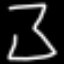
Label: hourglass